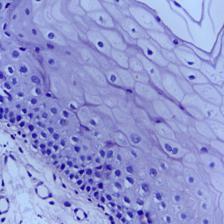
Diagnosis: Normal